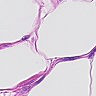
Metastatic tissue present: no